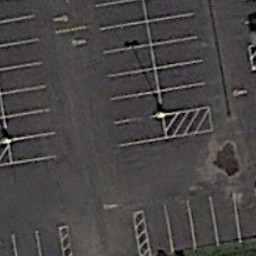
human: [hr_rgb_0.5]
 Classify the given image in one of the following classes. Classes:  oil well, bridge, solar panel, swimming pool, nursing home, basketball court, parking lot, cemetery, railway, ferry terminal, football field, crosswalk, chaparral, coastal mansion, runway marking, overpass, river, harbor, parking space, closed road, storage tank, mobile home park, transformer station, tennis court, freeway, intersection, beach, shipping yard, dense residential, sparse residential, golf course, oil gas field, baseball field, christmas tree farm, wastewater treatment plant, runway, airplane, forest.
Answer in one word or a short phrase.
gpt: parking space